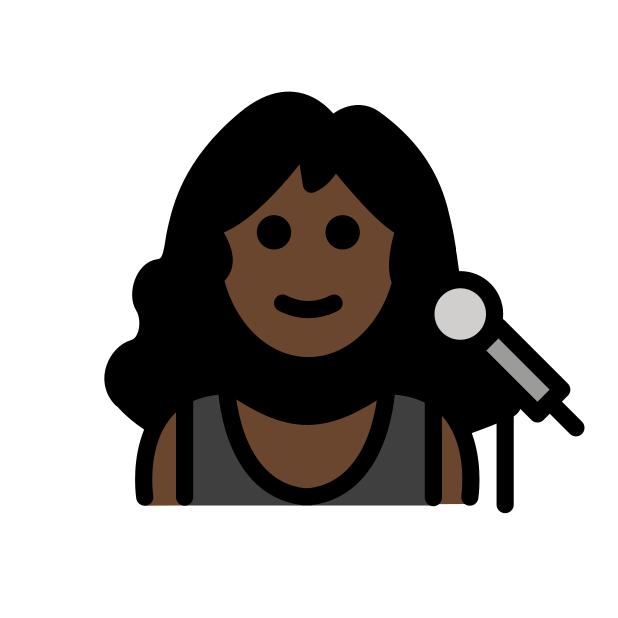
woman singer: dark skin tone